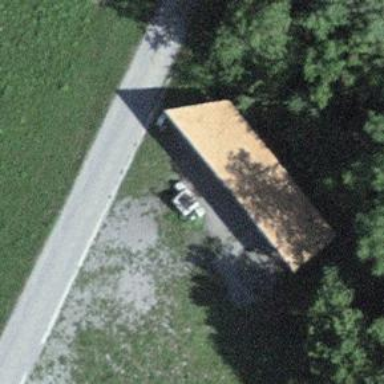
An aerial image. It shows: Shelter in the form of picnic shelter within building.